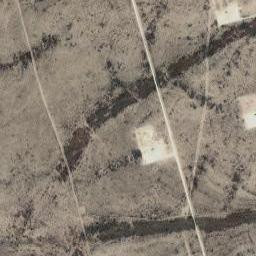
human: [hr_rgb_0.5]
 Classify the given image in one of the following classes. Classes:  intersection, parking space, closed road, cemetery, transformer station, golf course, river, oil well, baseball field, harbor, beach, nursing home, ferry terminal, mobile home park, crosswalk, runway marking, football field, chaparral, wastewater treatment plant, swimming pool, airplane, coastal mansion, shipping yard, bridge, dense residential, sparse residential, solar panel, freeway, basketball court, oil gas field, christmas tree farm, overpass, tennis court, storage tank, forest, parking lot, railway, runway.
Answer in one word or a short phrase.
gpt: oil gas field